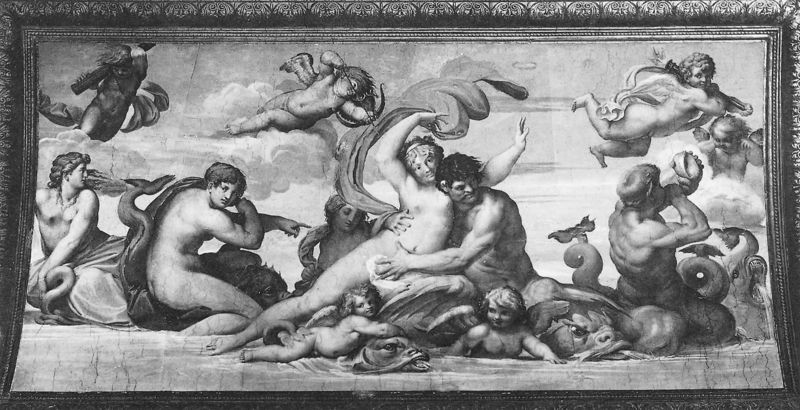
Titel: Deckenfresken der Galleria Farnese
Künstler: Annibale Carracci
Standort: Rom, Palazzo Farnese (EU - I - Latium)
Schlagwörter: akt, flügel, gemälde, himmel, kampf, körper, mann, meer, nackt, wasser, weiß, wolken, akte, frauen, menschen, frau, grau, haar, männer, schwarz, tiere, tuch, wolke, malerei, augen, rahmen, bild, auge, haare, stoff, tücher, kind, paar, renaissance, fliegen, kinder, engel, putte, putto, bogen, italien, rand, nackte, foto, umarmen, schwarzweiss, raub, nixe, nixen, mythologie, fisch, zahl, götter, teufel, entführung, venus, muschel, fresko, schnecke, gottheit, reigen, amor, putten, mars, putti, pfeil, drachen, drache, fische, cupido, monster, delfine, delphine, neptun, triton, nereide, himmel+, grau]weiss, rahmen]